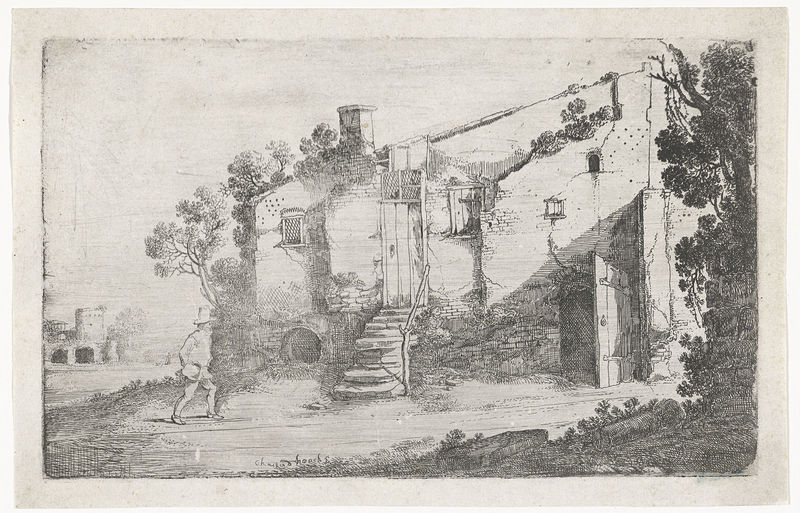
Titel: Figuur bij een huis met een trap
Künstler: Charles Cornelisz. de Hooch
Standort: Amsterdam
Institution: Rijksmuseum
Schlagwörter: arch, hat, lamp, stairs, steps, white, window, black, painting, windows, railing, wood, man, rock, sky, tree, building, house, distance, trees, grass, path, drawing, black and white, castle, ruins, line, sketch, walking, roots, door, lantern, leaves, doors, gate, walk, pencil, lines, home, leaf, chimney, top hat, branch, doorway, open, cracks, barn, underground, iron, rail, barrel, tunnel, strolling, stovepipe hat, cellar, crooked, backyard, hinge, creeping, lattice, small windows, vaintage, sloping, herberge